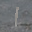
Label: 1